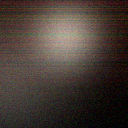
Screen state: off